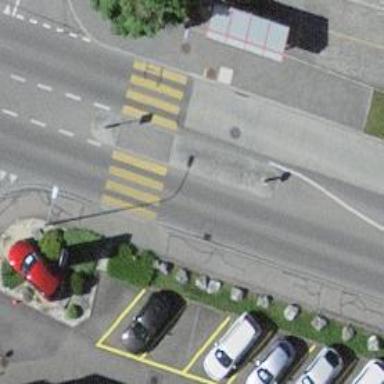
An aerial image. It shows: Marked road crossing with pedestrian island.